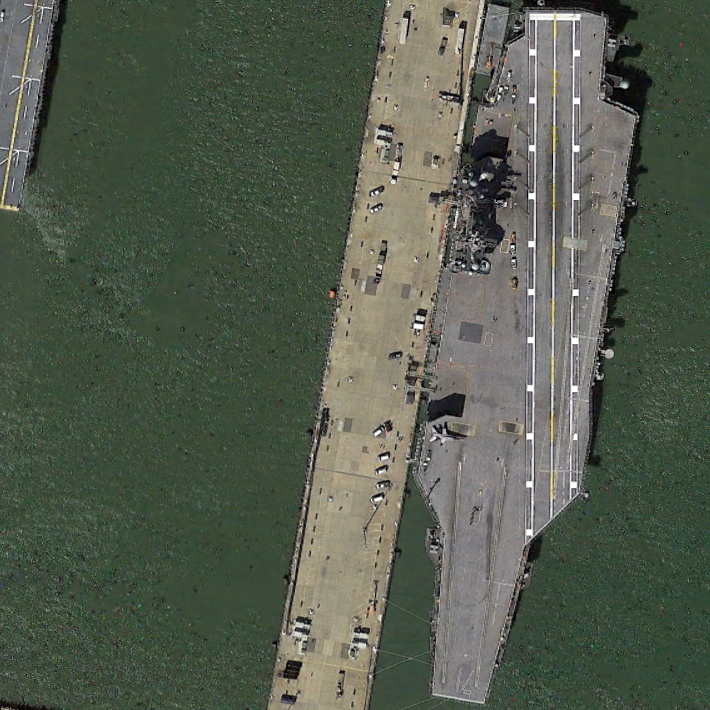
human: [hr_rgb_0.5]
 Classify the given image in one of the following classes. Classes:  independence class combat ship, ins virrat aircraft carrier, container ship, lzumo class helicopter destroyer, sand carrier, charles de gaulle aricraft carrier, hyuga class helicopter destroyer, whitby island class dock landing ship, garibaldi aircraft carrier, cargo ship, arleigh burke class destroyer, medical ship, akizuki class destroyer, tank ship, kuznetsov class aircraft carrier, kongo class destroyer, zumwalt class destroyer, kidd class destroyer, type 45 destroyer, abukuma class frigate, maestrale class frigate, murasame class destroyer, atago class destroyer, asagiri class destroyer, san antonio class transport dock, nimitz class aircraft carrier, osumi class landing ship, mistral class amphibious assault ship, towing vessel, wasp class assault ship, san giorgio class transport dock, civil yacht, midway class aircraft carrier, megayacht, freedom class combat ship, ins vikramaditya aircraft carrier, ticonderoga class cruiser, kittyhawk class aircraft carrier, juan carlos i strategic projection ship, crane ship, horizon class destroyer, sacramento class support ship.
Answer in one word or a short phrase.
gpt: Nimitz class aircraft carrier